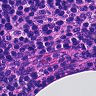
Metastatic tissue present: no